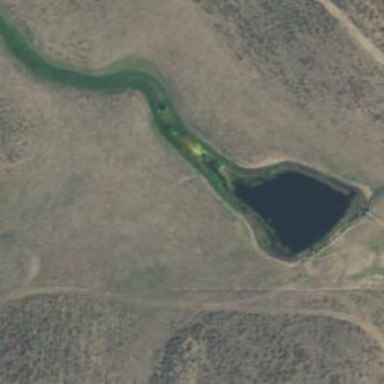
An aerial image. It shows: Serene pond surrounded by nature.